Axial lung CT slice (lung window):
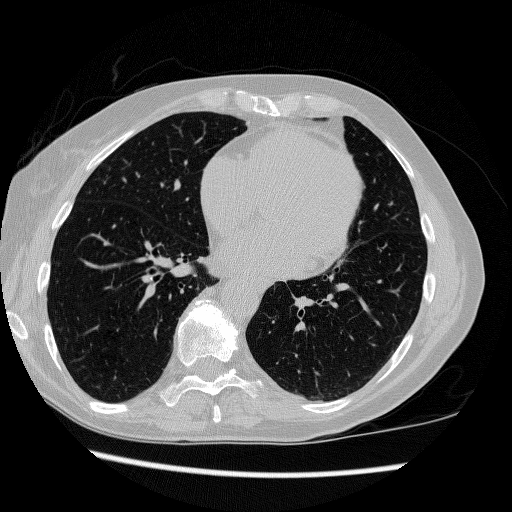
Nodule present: no